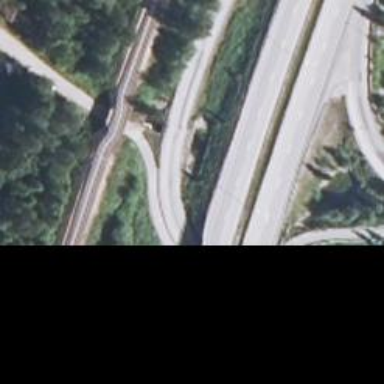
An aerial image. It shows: Tertiary trunk link highway.